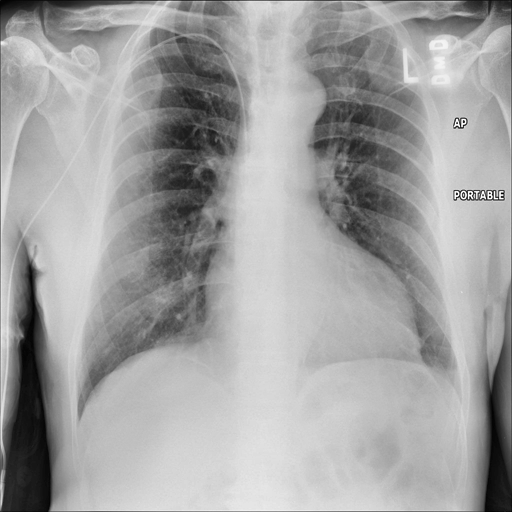
Finding: NORMAL